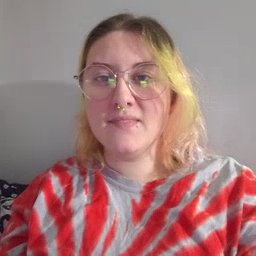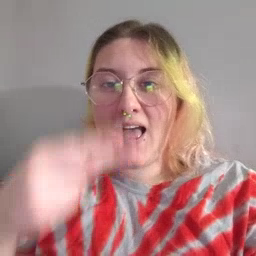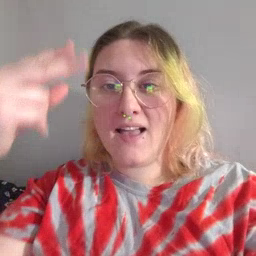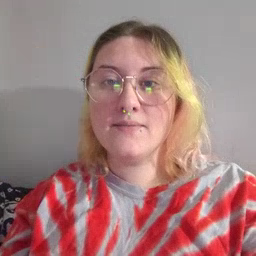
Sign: high